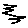
Label: zigzag